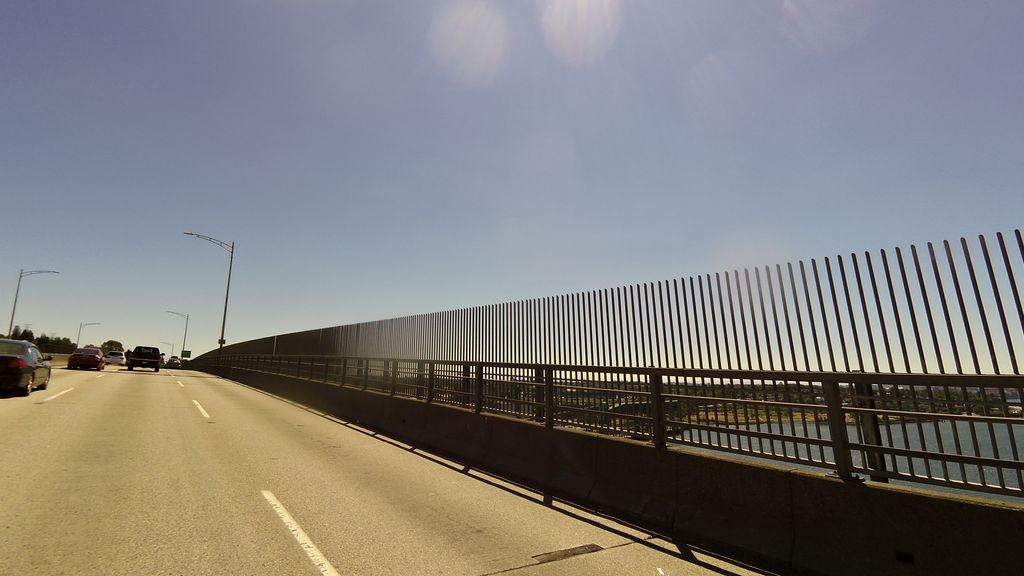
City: vancouver